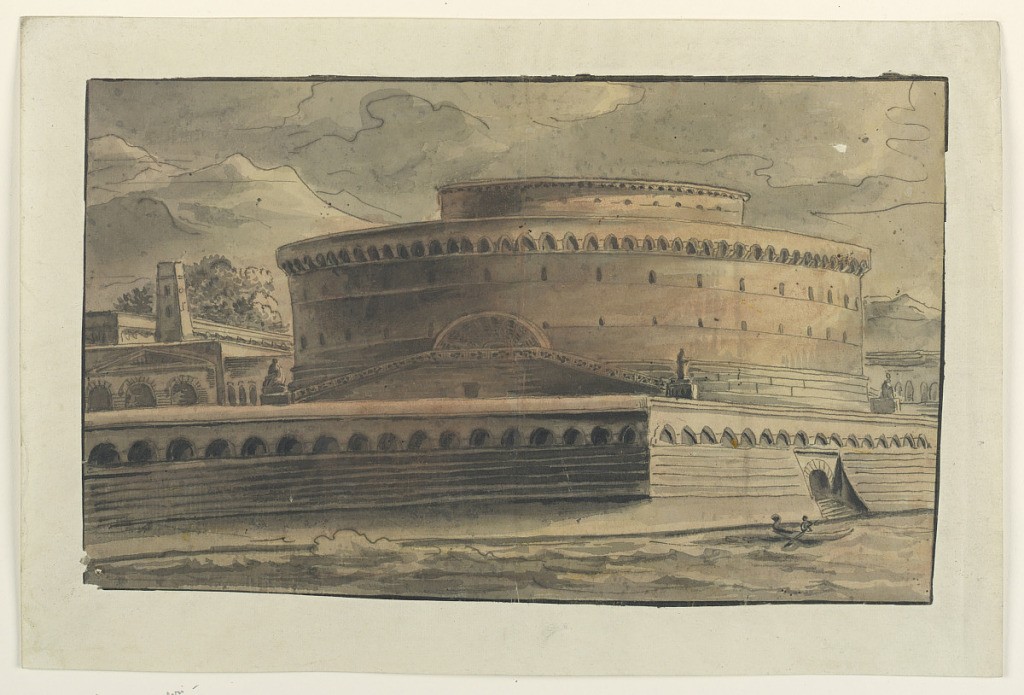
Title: Stage Design: Exterior of Circular Building
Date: early 19th century
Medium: Pen and sepia ink, brush and wash on paper
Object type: Drawing
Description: Design for theater depicting an enormous circular building on the riverside surrounded by wall; boat with figure rowing on the river.